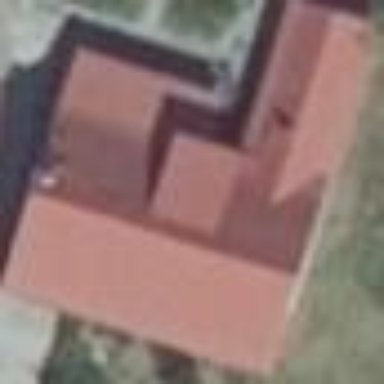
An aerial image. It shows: Gabled roofed house.